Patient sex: F
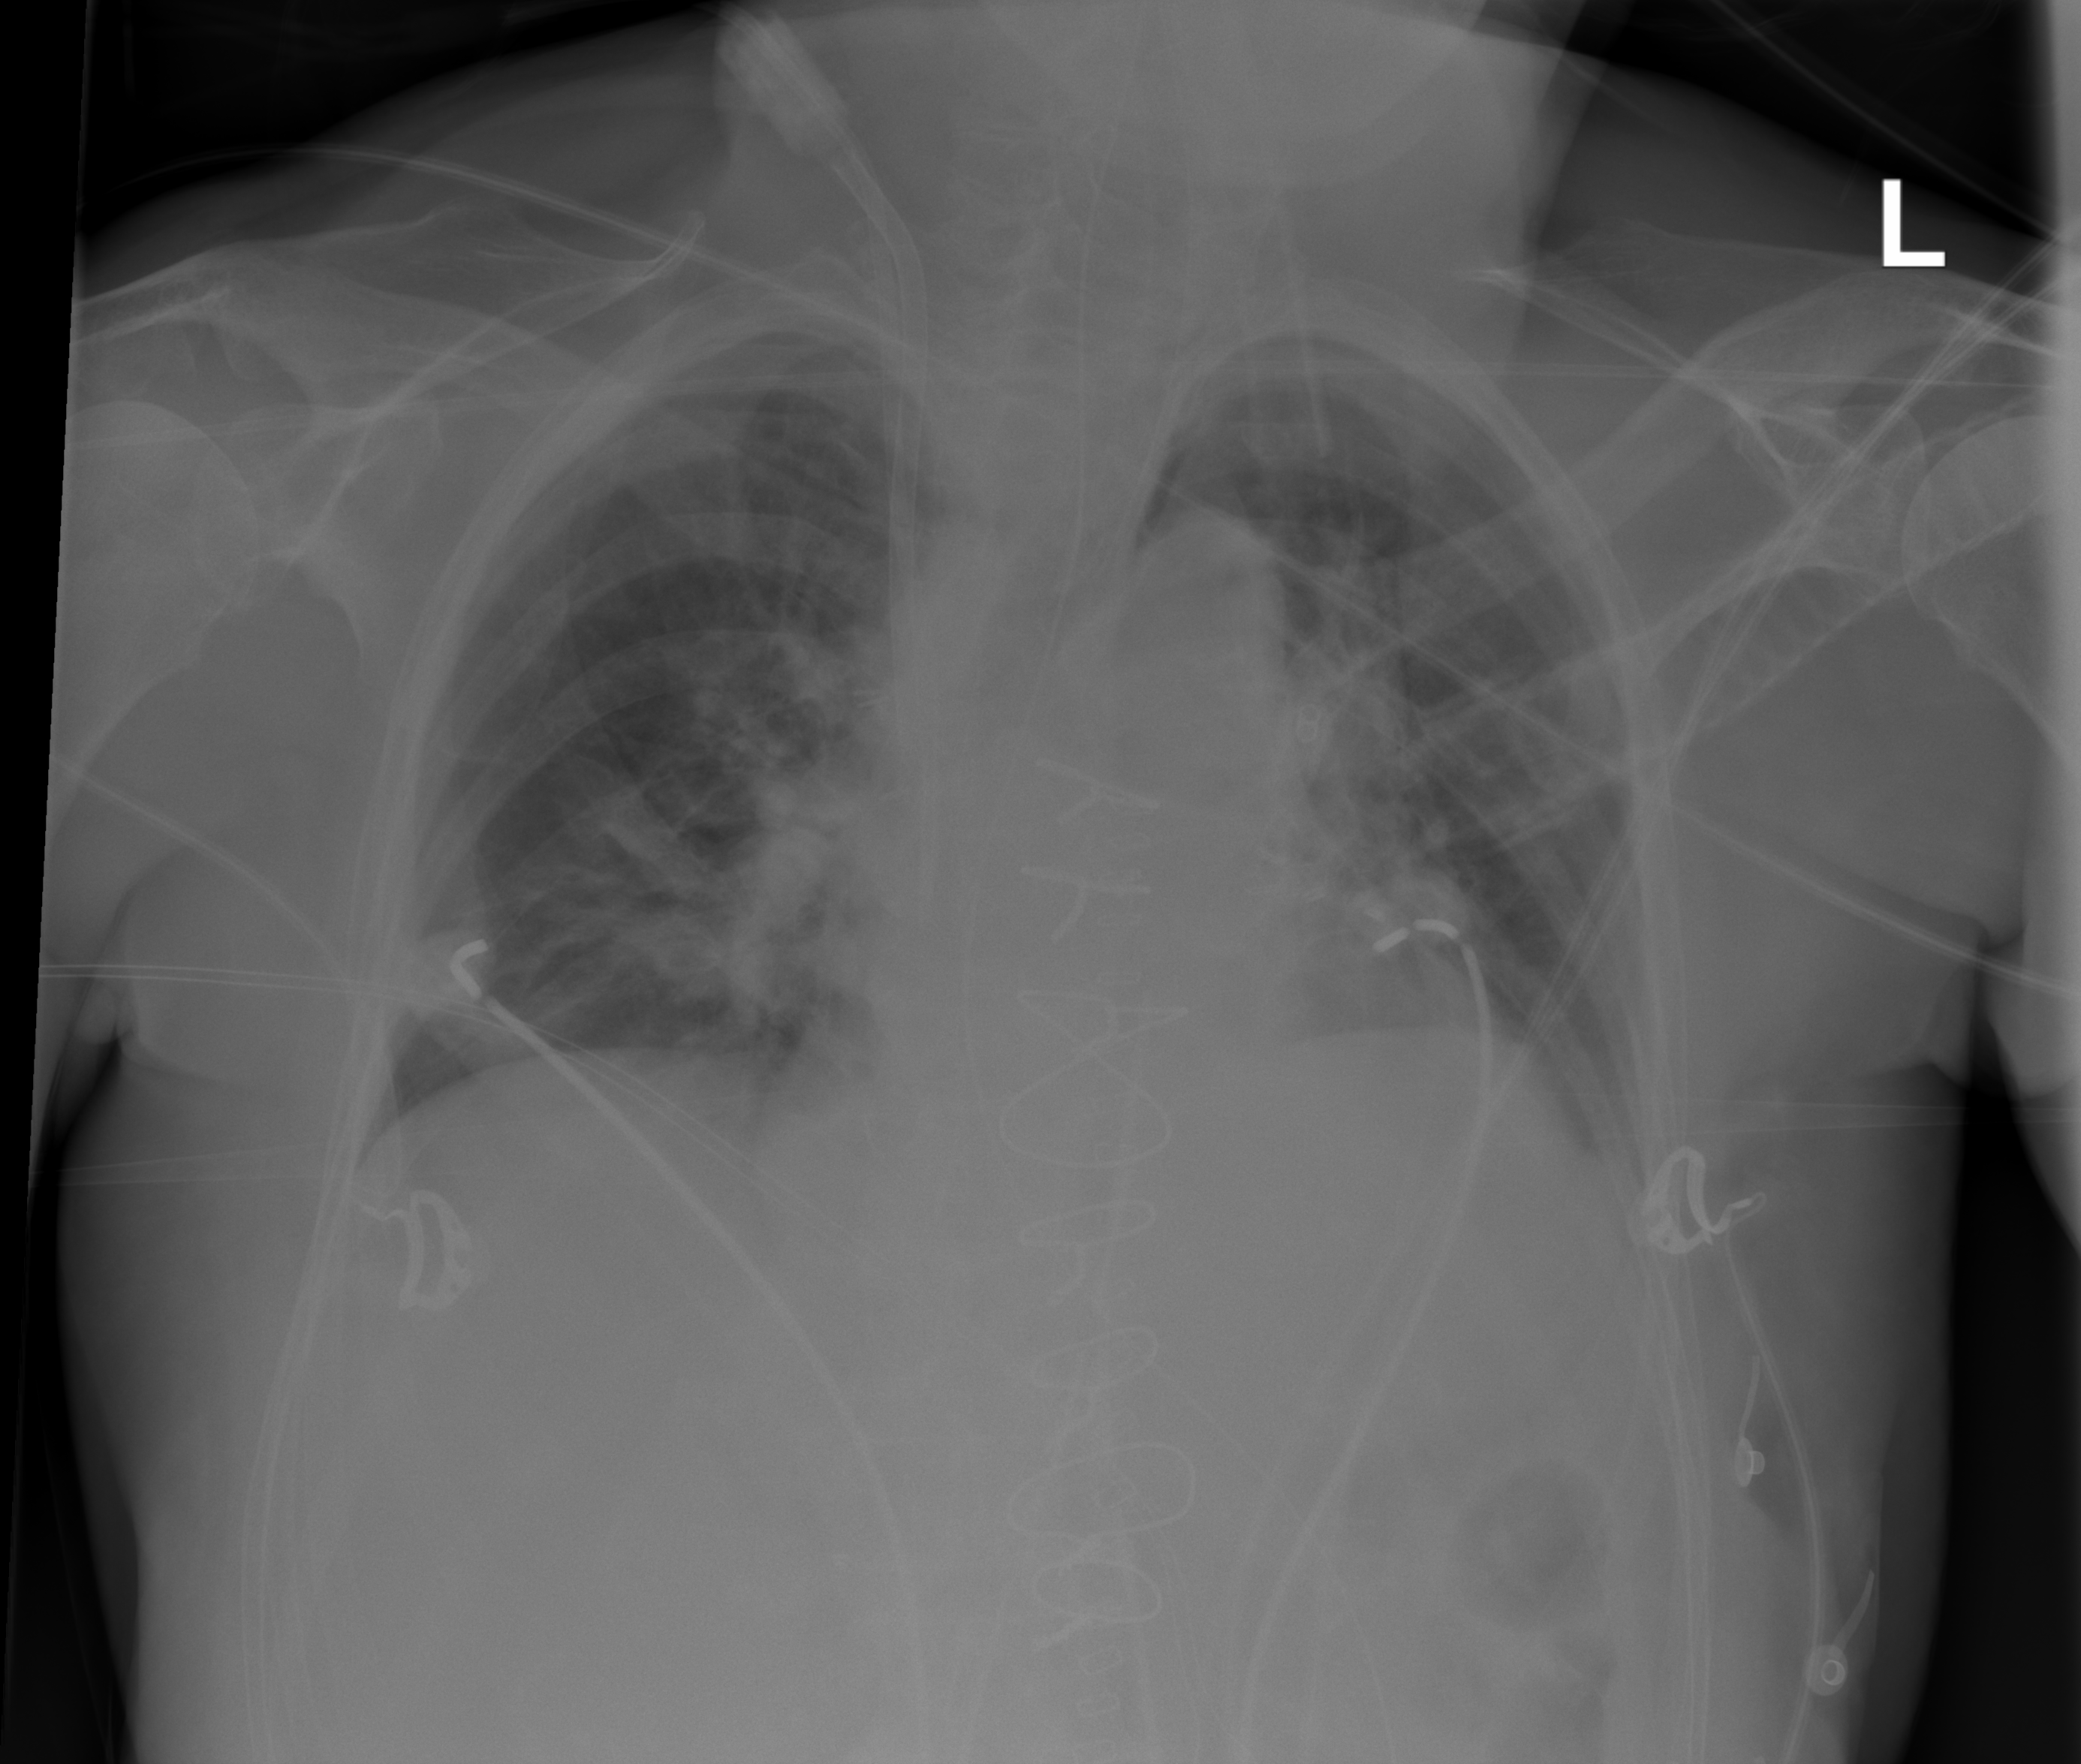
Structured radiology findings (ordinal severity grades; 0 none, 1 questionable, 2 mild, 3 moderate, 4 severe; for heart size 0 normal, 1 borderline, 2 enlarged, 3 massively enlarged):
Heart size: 2
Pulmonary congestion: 2
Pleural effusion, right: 0
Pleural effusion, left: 1
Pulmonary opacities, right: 0
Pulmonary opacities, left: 0
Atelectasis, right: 2
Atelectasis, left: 2